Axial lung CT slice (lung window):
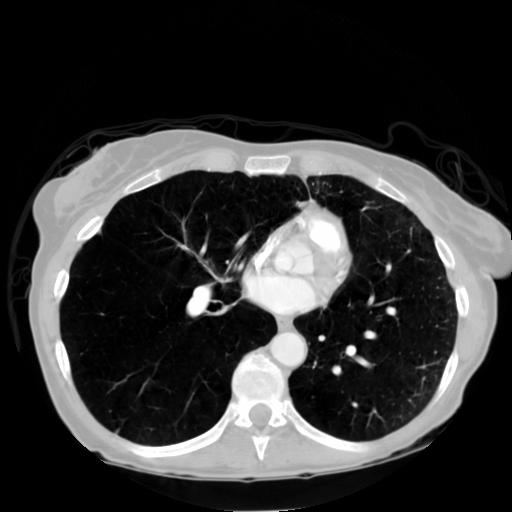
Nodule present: no